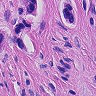
Metastatic tissue present: yes